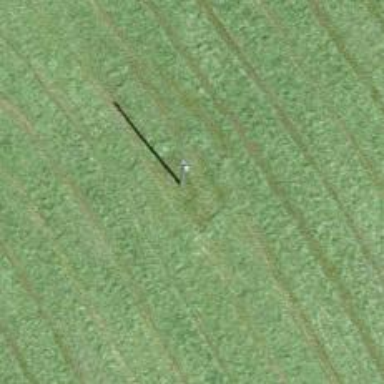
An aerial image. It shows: Power pole.